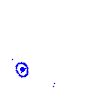
Particle: pion